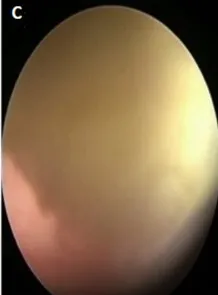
A cluster of pus in the frontal horn of the left lateral ventricle.
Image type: ophthalmic_imaging (fundus_photograph)